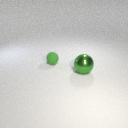
small green rubber sphere to the left of large green metal sphere